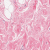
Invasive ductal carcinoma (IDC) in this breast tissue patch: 0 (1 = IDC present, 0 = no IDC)